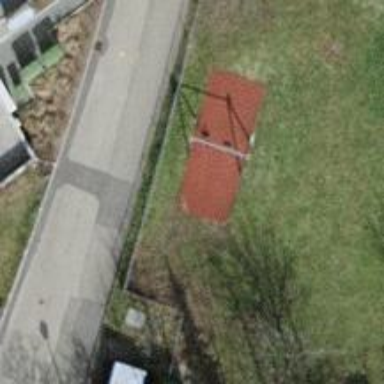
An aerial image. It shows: Playground featuring swings.